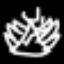
Label: angel